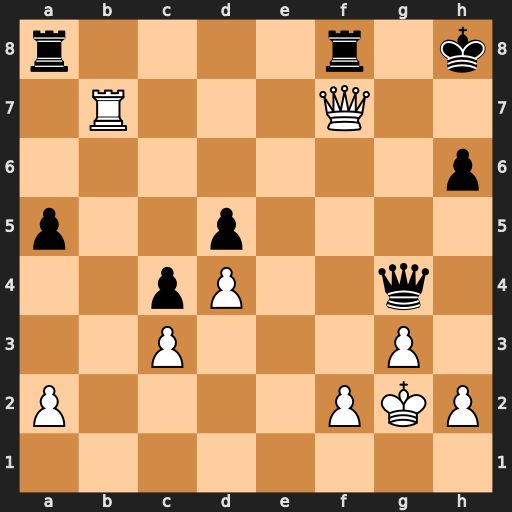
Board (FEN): r4r1k/1R3Q2/7p/p2p4/2pP2q1/2P3P1/P4PKP/8
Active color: w
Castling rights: -
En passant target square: -
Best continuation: Qh7#